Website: apple
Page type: review-order
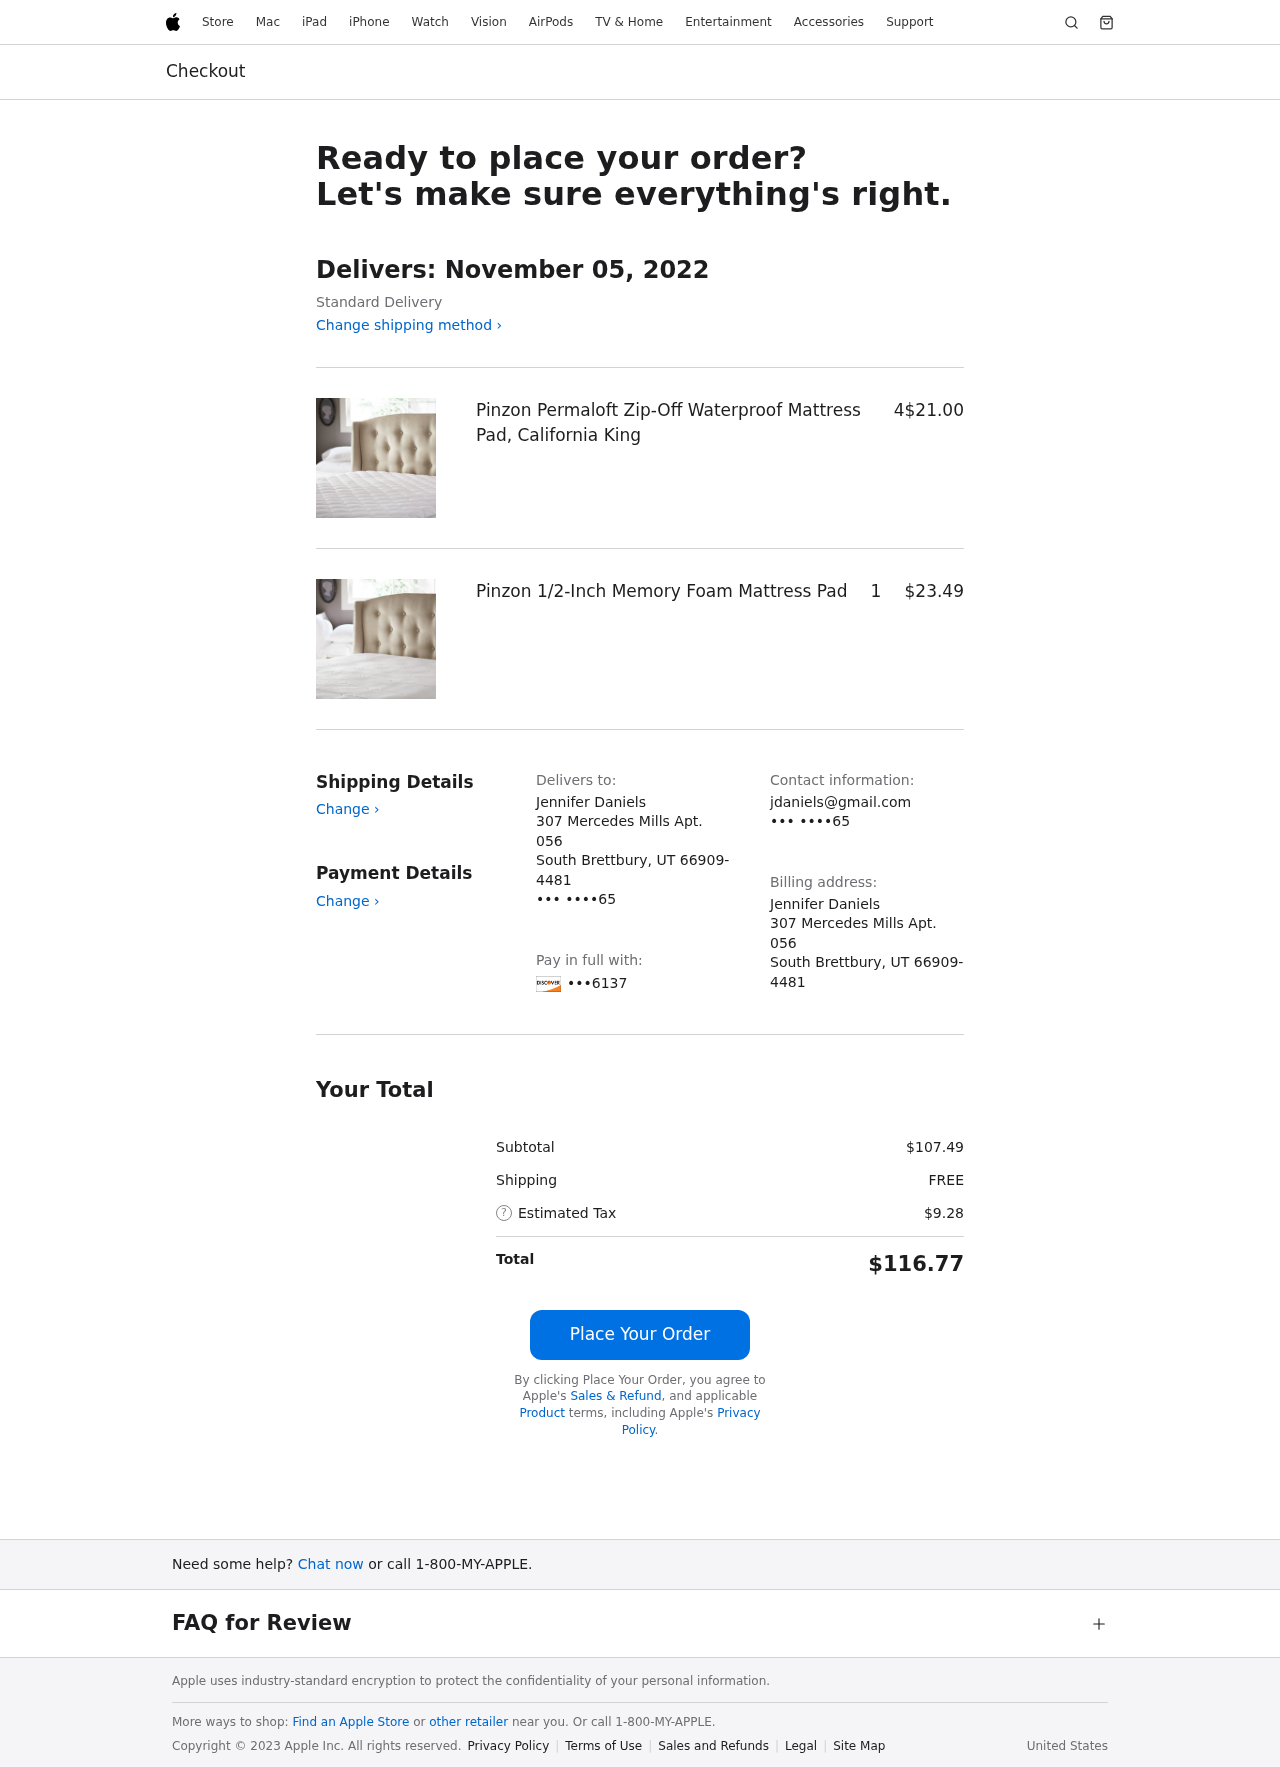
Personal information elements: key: PII_CARD_LAST4
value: •••6137
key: PII_CITY
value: South Brettbury
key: PII_EMAIL
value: jdaniels@gmail.com
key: PII_FULLNAME
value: Jennifer Daniels
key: PII_PHONE
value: ••• ••••65
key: PII_POSTCODE_FULL
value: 66909-4481
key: PII_STATE_ABBR
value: UT
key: PII_STREET
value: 307 Mercedes Mills Apt. 056
Product elements: key: PRODUCT1_NAME
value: Pinzon Permaloft Zip-Off Waterproof Mattress Pad, California King
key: PRODUCT1_PRICE
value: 21
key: PRODUCT1_QUANTITY
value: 4
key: PRODUCT2_NAME
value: Pinzon 1/2-Inch Memory Foam Mattress Pad
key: PRODUCT2_PRICE
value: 23.49
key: PRODUCT2_QUANTITY
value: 1
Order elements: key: ORDER_DELIVERY_DATE
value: November 05, 2022
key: ORDER_SUBTOTAL
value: $107.49
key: ORDER_SHIPPING_COST
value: FREE
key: ORDER_TAX
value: $9.28
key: ORDER_TOTAL
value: $116.77